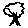
Label: tree